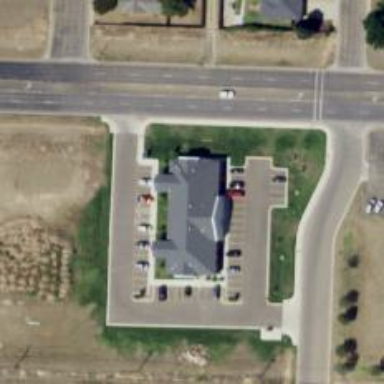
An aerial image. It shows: Healthcare clinic.